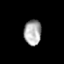
Tissue: prostate
Cell type: T cells
Senescence score: 0.2912
Nuclear area (px): 427
Mean DAPI intensity: 171.089